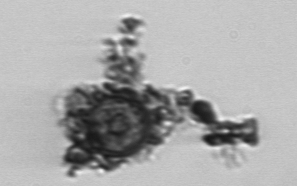
Label: Thalassiosira_TAG_external_detritus